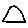
Label: triangle